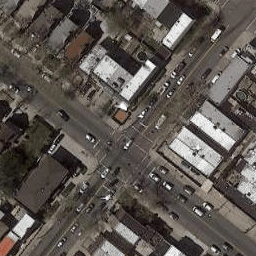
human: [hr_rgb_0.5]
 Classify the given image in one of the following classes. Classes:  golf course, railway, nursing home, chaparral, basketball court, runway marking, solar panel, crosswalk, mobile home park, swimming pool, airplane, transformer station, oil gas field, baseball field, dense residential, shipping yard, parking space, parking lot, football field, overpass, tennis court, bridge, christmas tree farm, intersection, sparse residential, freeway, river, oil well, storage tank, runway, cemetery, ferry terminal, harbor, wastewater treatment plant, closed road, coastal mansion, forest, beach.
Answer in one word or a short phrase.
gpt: intersection